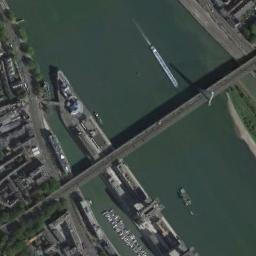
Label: bridge